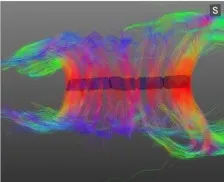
Same plot after removing four outliers.
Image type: radiology (ct)